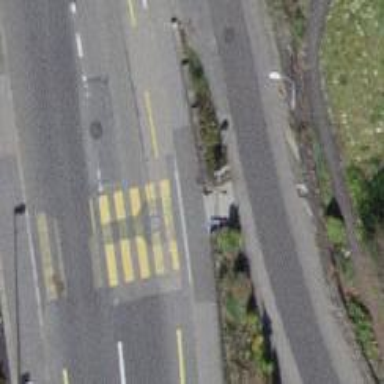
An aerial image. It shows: Kerb serving as barrier.